Field crop: maize
Growth stage: 2
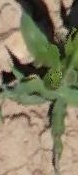
Species: maize